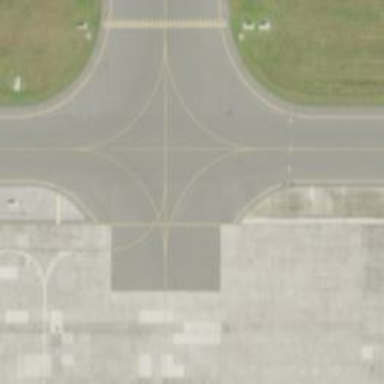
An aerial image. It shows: Image of taxiway at airport.